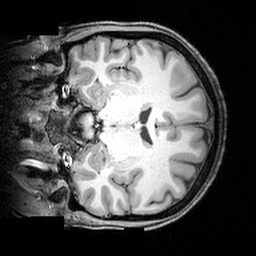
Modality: T1w
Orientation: coronal
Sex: female
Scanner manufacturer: siemens
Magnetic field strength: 3 T
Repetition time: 1.9 s
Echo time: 0.00397 s